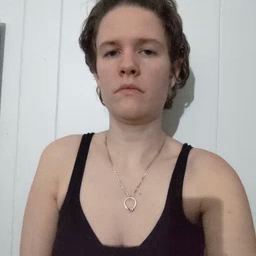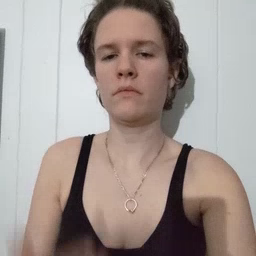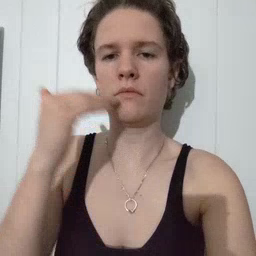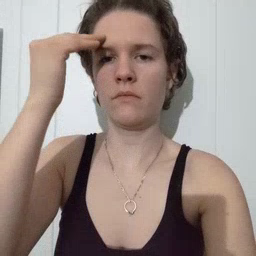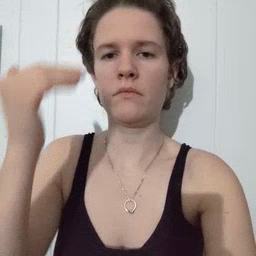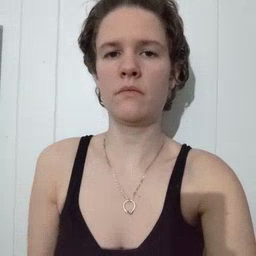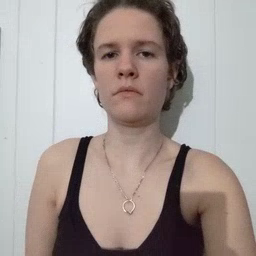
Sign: head